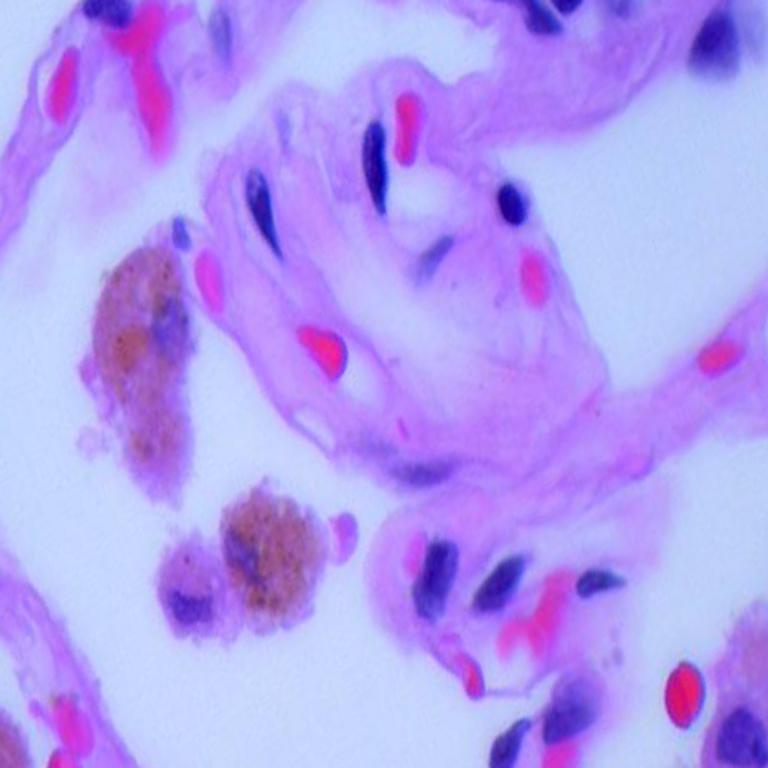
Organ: lung
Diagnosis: benign